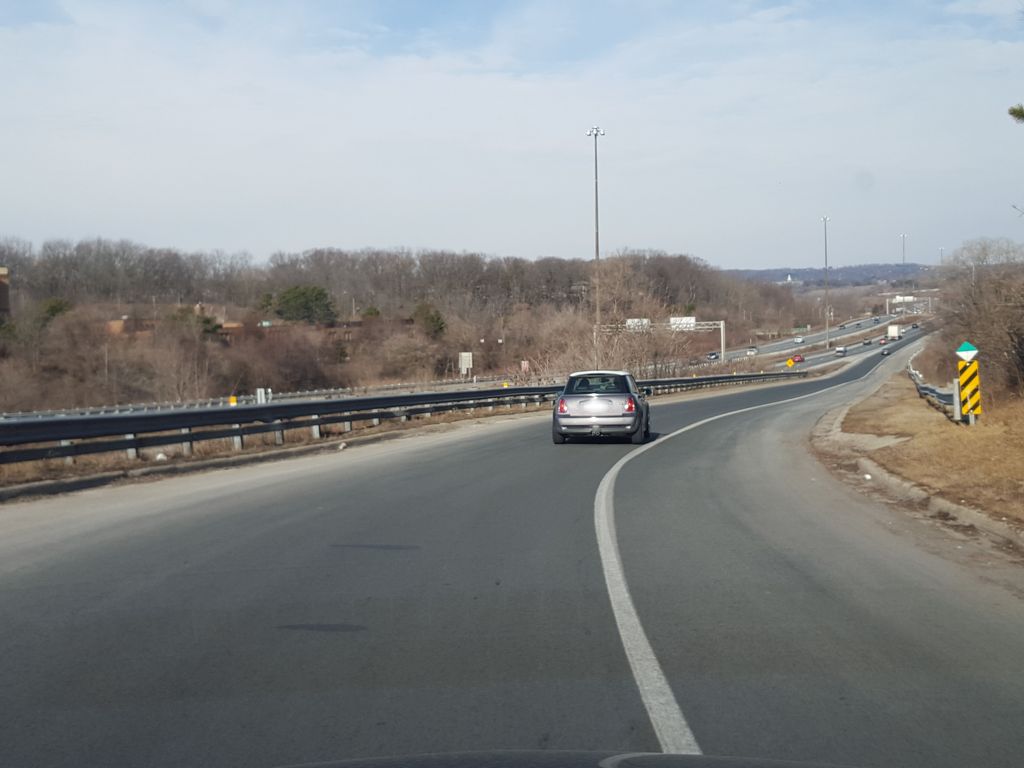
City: hamilton